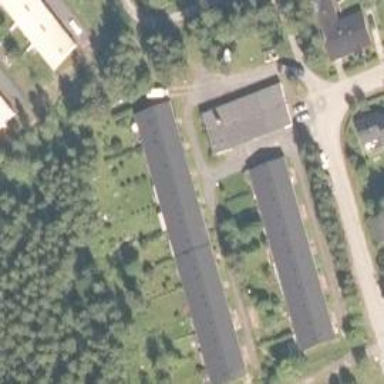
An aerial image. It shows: Residential building.